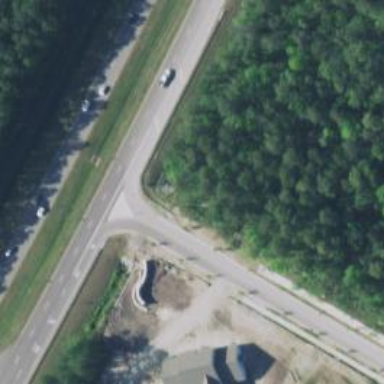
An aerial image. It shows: Trunk link highway.